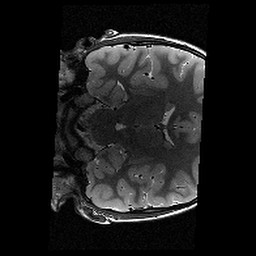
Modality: T2w
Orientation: coronal
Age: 11
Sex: male
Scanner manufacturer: siemens
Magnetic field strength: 3 T
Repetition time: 9.23 s
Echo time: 0.067 s